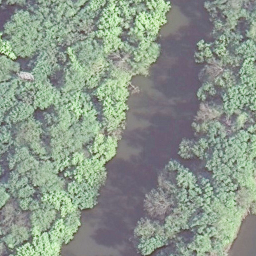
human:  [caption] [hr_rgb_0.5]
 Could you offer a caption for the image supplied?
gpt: Lots of green plants flourish on both banks of the river .

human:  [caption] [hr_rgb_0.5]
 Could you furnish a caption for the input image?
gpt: A river with dense forest on both banks of the river .

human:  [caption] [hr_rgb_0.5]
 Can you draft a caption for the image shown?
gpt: It is a river with dense forest on both banks of the river .

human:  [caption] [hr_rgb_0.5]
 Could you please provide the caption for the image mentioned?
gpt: Green plants flourish on both banks of the river .

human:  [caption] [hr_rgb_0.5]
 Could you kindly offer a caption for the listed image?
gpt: A river goes through a dense forest .